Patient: sex F, age 60
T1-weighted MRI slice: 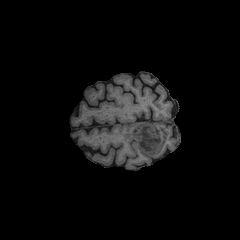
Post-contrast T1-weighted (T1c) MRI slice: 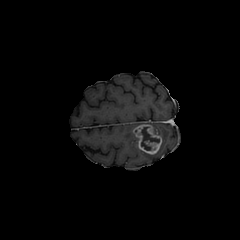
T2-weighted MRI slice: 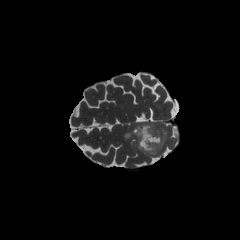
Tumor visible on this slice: yes
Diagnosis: Glioblastoma, IDH-wildtype
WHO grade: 4